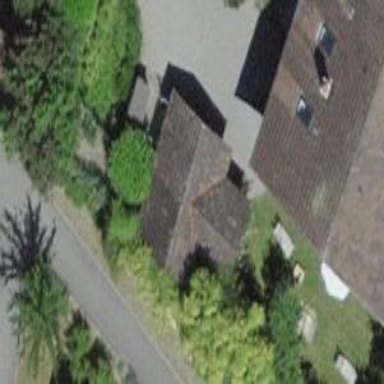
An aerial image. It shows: Barn.